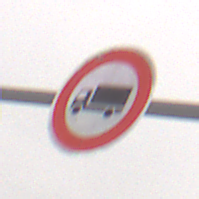
Verkehrszeichen: VerbotFuerKraftfahrzeugeUeberDreiKommaFuenfTonnen
Umgebung: Outdoor, Nature
Tageszeit: Midday
Wetter: Overcast
Licht: Natural
Jahreszeit: Winter
Kontrast: LowContrast